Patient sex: M
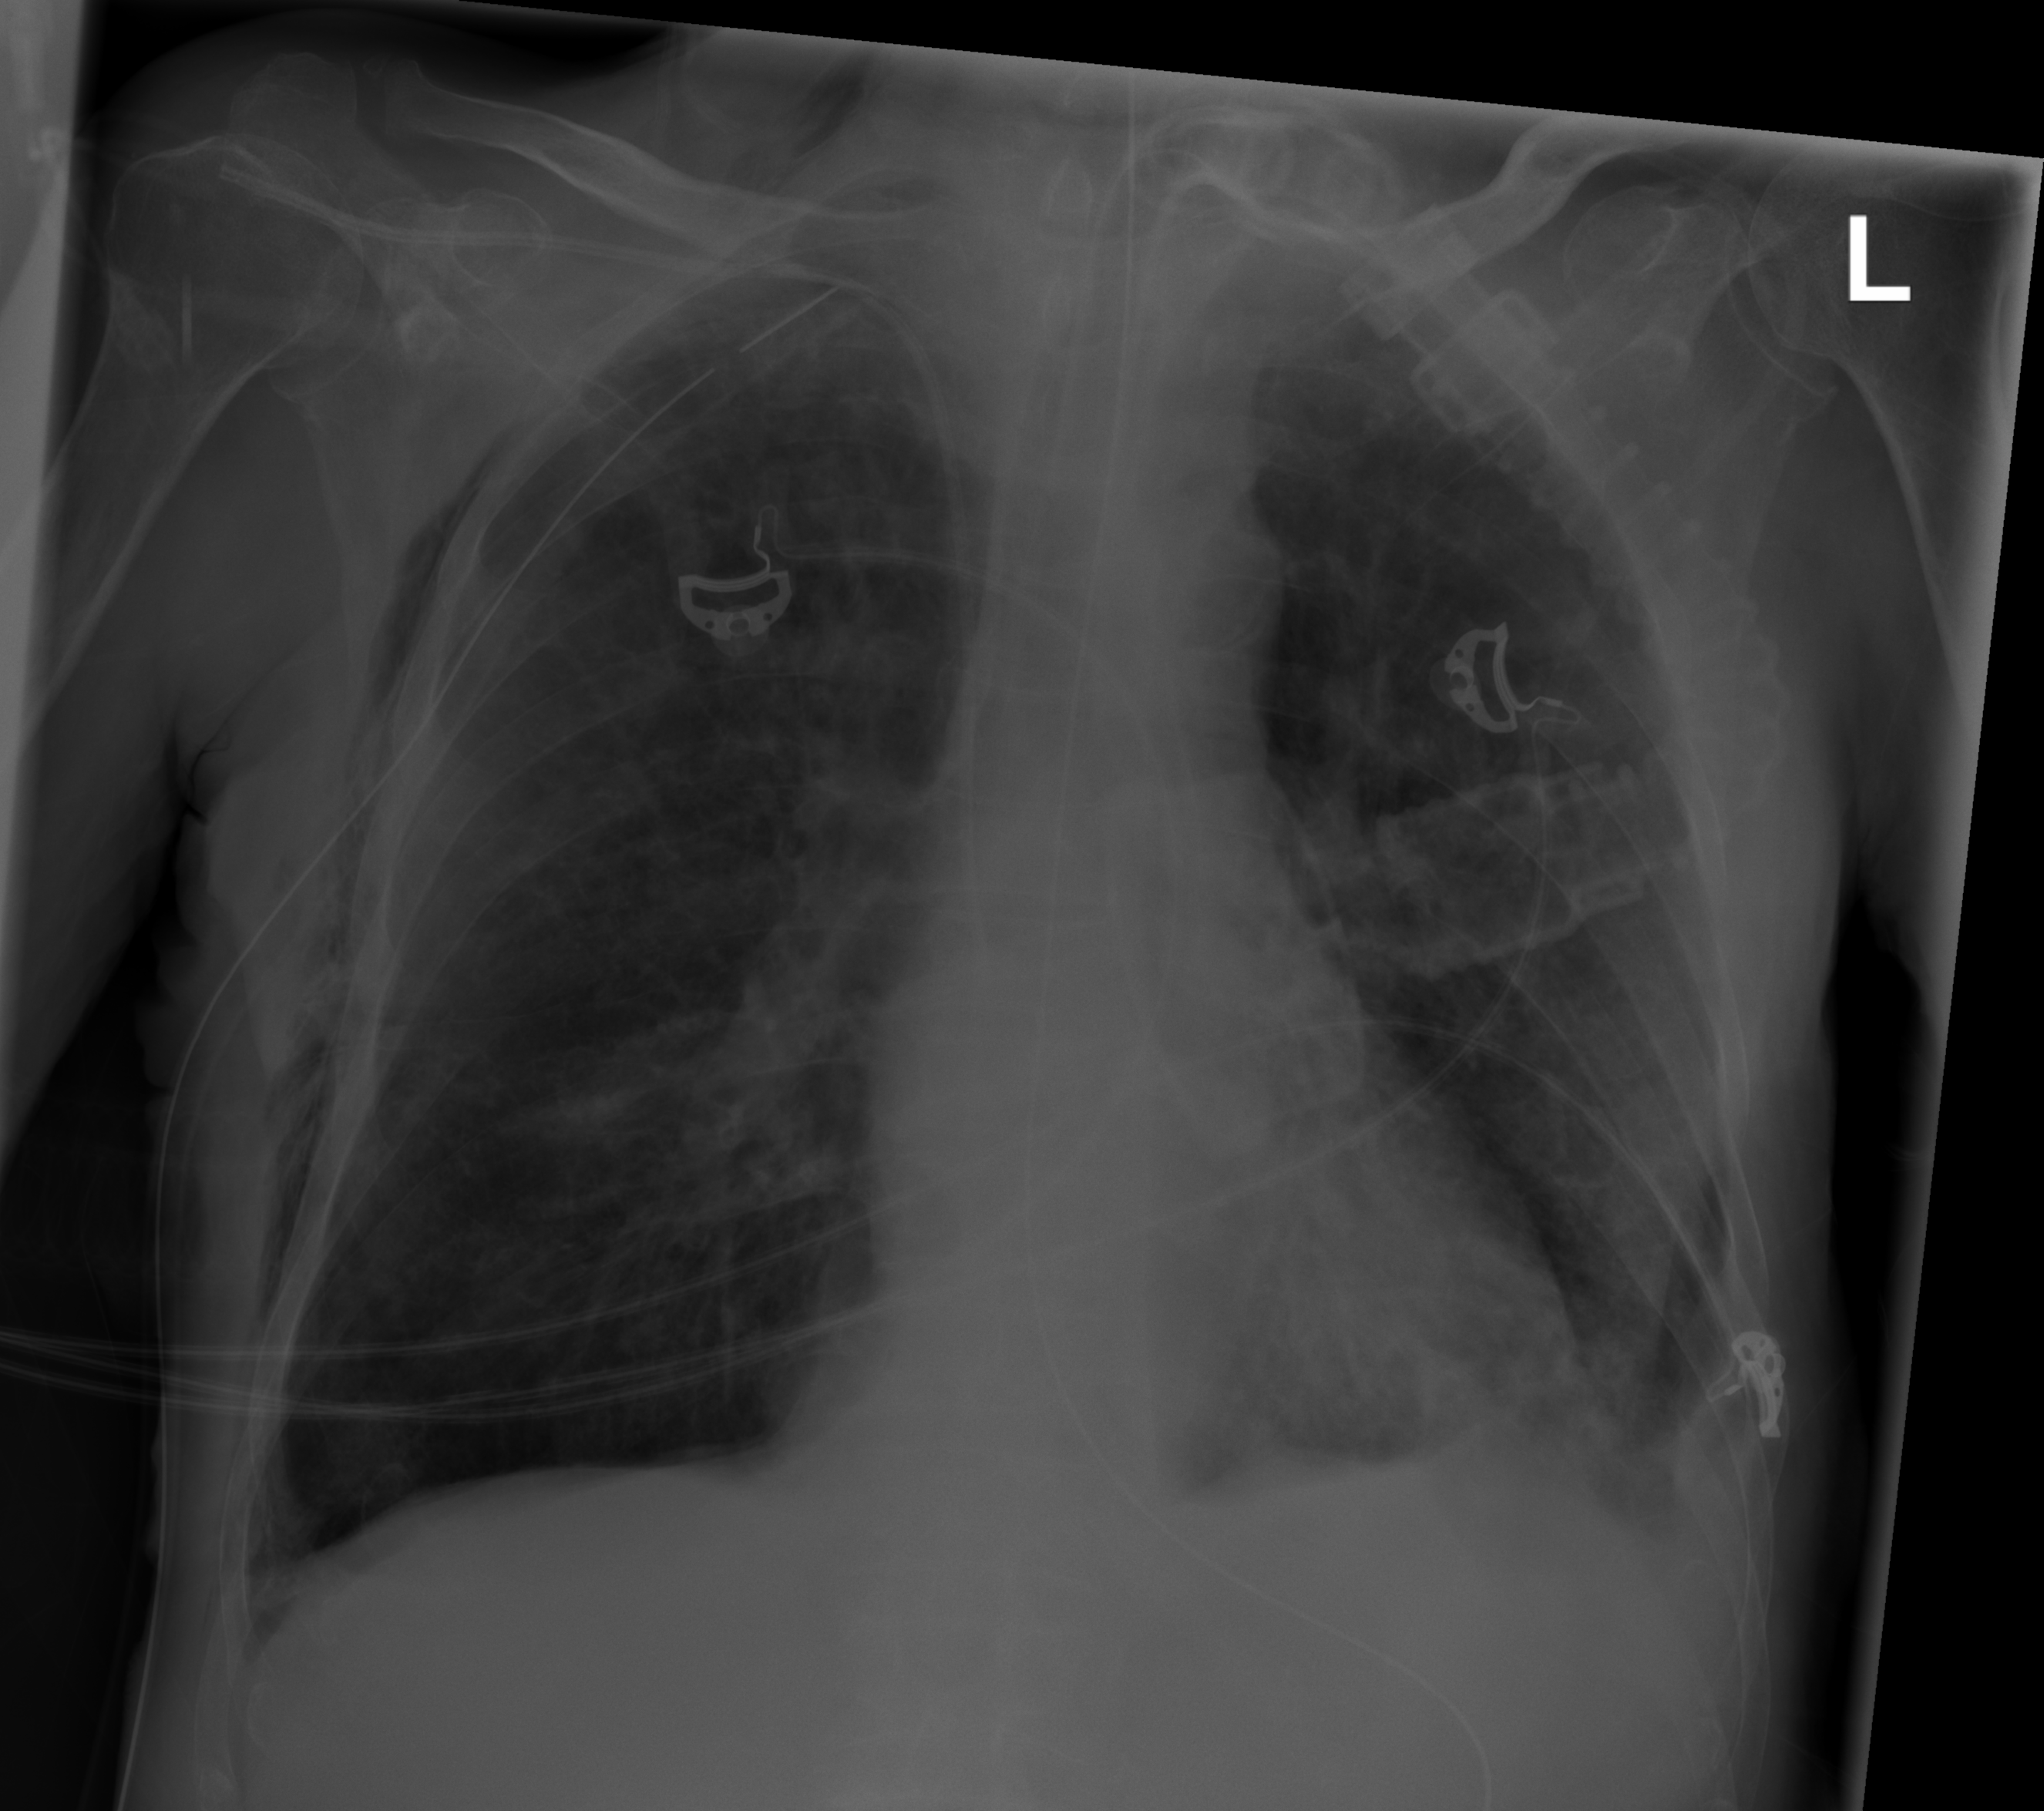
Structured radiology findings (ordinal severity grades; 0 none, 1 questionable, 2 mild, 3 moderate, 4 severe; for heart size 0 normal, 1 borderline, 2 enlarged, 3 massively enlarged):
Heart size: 0
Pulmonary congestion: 0
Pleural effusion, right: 0
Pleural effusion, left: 2
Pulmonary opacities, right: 2
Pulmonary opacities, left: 2
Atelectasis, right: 0
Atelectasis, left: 2